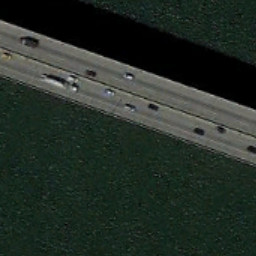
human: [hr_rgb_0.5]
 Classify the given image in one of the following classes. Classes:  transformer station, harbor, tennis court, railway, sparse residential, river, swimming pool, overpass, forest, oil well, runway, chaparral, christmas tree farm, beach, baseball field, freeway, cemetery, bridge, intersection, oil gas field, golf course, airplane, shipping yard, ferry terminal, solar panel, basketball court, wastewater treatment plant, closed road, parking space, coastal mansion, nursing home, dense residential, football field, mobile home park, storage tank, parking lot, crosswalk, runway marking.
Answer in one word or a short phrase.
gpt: bridge